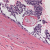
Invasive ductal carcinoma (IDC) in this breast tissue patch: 0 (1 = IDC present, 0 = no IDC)